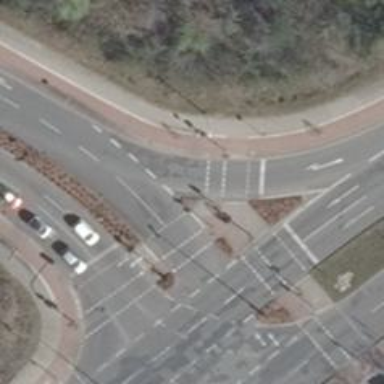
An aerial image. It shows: Crossing with traffic signals.